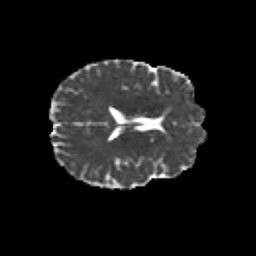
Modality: MD
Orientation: axial
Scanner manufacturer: siemens
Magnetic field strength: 3 T
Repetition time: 6.8 s
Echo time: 0.093 s